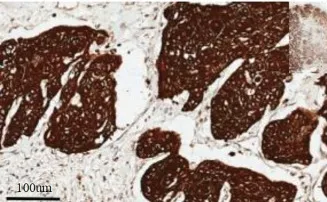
Immunohistochemical staining of CK5/6.
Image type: pathology (immunostaining)